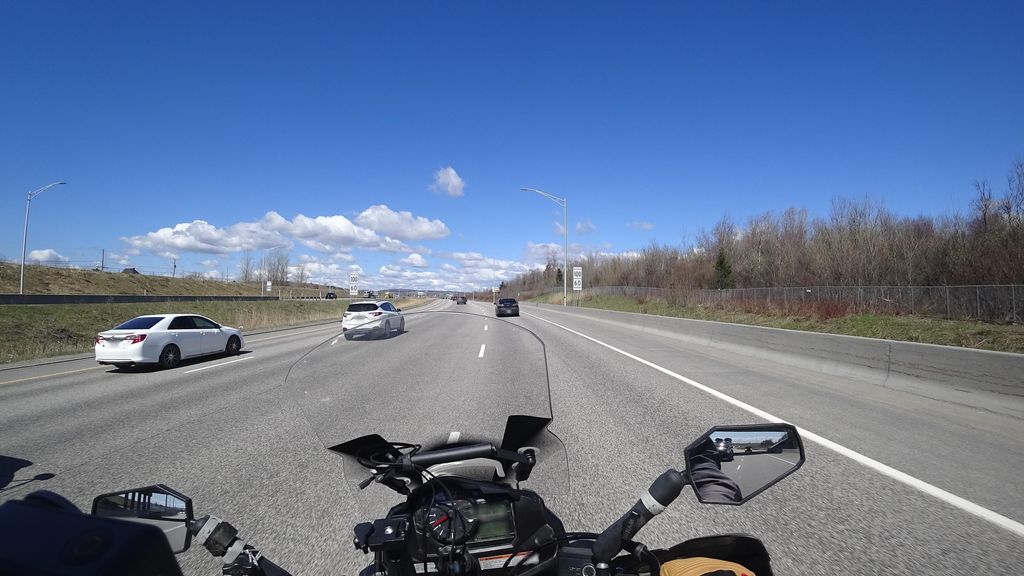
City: quebec_city